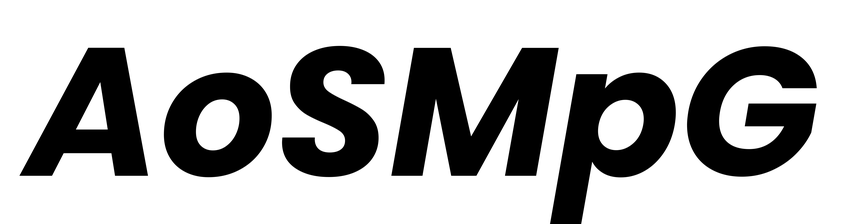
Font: Poppins-BoldItalic